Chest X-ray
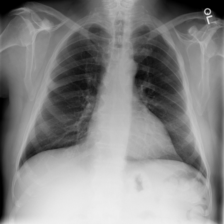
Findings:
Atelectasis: negative
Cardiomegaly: negative
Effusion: negative
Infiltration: negative
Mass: negative
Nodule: negative
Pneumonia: negative
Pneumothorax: negative
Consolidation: negative
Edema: negative
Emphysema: negative
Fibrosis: negative
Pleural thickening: negative
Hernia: negative